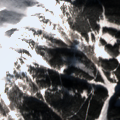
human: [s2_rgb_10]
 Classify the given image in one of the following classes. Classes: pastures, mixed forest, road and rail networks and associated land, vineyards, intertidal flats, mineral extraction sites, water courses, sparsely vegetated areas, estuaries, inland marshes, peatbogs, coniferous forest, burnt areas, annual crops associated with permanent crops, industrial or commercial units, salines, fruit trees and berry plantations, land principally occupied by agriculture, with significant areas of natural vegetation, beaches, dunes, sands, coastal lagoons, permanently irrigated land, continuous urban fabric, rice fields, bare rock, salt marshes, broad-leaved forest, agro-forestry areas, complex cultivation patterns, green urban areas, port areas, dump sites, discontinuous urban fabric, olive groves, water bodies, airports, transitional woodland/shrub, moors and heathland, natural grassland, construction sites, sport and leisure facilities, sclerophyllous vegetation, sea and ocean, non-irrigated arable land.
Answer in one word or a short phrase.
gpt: pastures, broad-leaved forest, coniferous forest, mixed forest, natural grassland, sparsely vegetated areas